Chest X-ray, AP view. Patient: 44 years old, sex M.
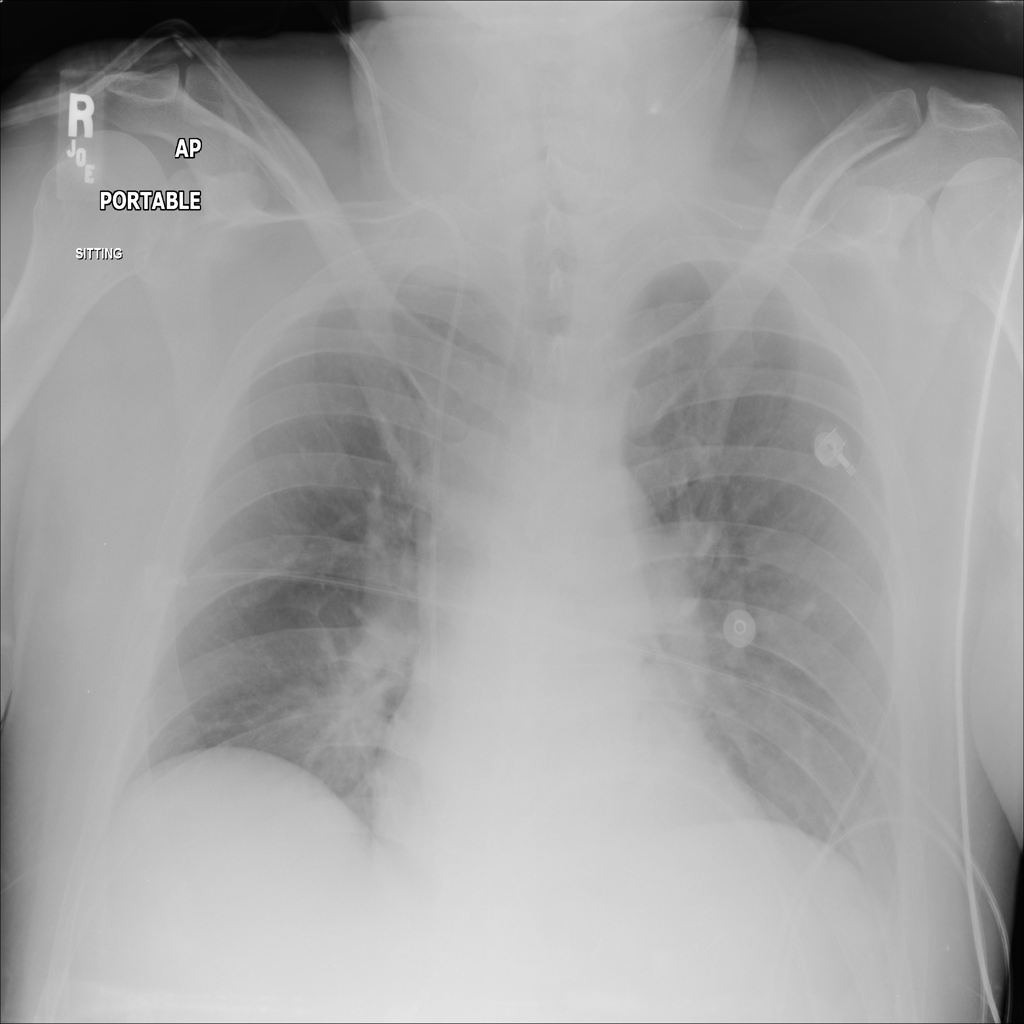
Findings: No Finding